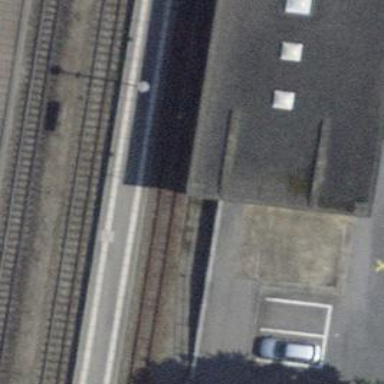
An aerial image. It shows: Loading ramp for railways.